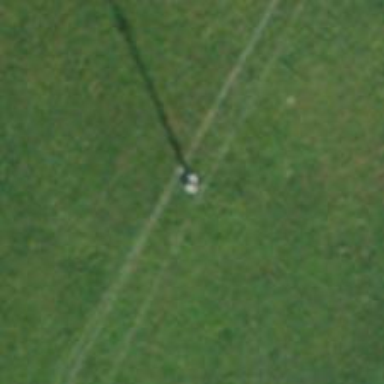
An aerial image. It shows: Power pole.